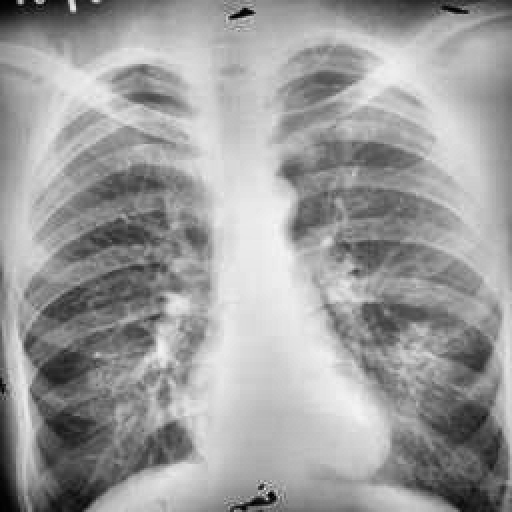
Finding: TUBERCULOSIS